Field crop: maize
Growth stage: 2
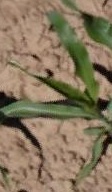
Species: maize